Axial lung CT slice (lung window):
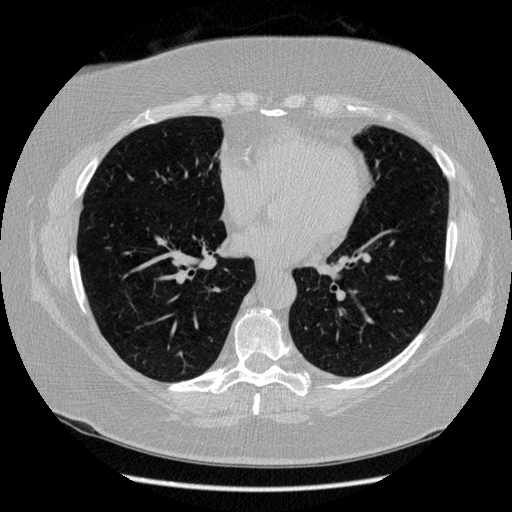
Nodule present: no